Question: My site is no securing the online transactions. I found the ssl setting and turned it on, but it still does not appear to be working properly. Below are some images for IE and Firefox. Although the https is present, it does not appear to be securing the site. This is mainly issue credit card information page. How to solve this.
image below

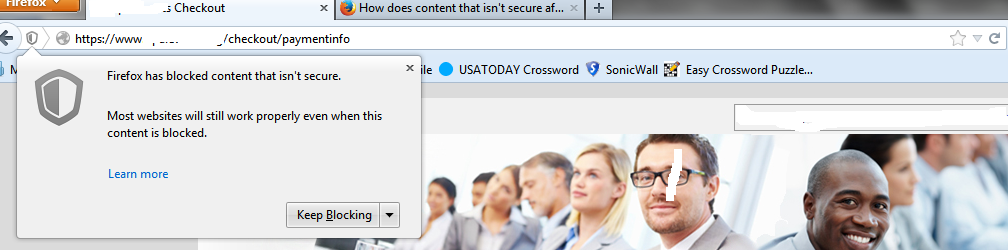
Answer: Your page is made up of secure and insecure content. Firefox is blocking the insecure stuff.
For example, your page is served from 'https://www.example.com/index.html', but some of the content within it it is served from 'http://www.example.com/images'. Firefox will block the content from the second location. That's what the message in your image says.
You should serve all your content through a secure channel. i.e. serve everything from 'https://www.example.com'